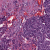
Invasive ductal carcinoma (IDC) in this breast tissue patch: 1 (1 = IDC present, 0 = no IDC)